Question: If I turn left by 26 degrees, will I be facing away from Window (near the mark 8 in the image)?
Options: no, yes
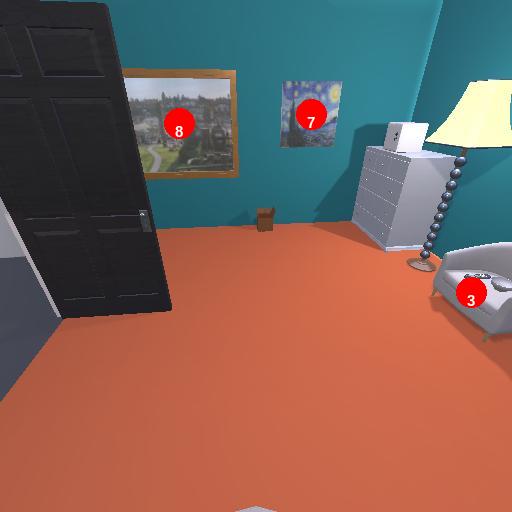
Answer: no